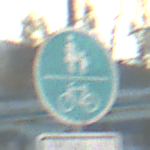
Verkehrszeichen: GemeinsamerGehUndRadweg
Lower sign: HinweisDurchVerbaleAngabe2
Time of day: MorningAfternoon
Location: Outdoor (Suburban)
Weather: PartlyCloudy
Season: NotSpecified
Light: Natural